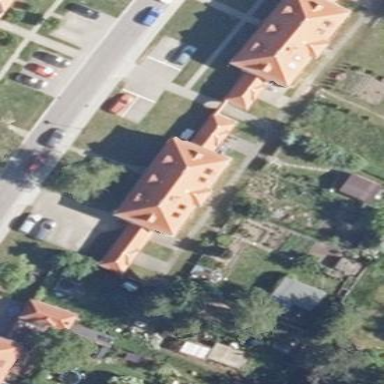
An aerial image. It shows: Residential building with hipped red roof.